Question: I'd like to create identity matrices of different sizes, and I'm able to do so on a smaller scale like so:
'''
> x <- matrix(cbind(c(1,0), c(0,1)), 2)
> x
[,1] [,2]
[1,] 1 0
[2,] 0 1
'''
And like so:
'''
> y <- matrix(cbind(c(1,0,0), c(0,1,0), c(0,0,1)), 3)
> y
[,1] [,2] [,3]
[1,] 1 0 0
[2,] 0 1 0
[3,] 0 0 1
'''
However, it seems this will become increasingly tedious as identity matrices increase in size.

Is there an easier way to create -value identity matrices?
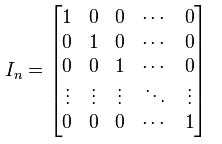
Answer: one (two) of the uses for 'diag' when 'nrow' is specified or when 'x' is a vector of length one, you get an identity matrix
'''
diag(5)
diag(nrow = 5)
'''
or you could create a matrix of 0s and fill in the diagonal:
'''
mat <- matrix(0, 5, 5)
diag(mat) <- 1
## or shorter:
'diag<-'(matrix(0, 5, 5), 1)
'''
All of these give me:
'''
# [,1] [,2] [,3] [,4] [,5]
# [1,] 1 0 0 0 0
# [2,] 0 1 0 0 0
# [3,] 0 0 1 0 0
# [4,] 0 0 0 1 0
# [5,] 0 0 0 0 1
'''